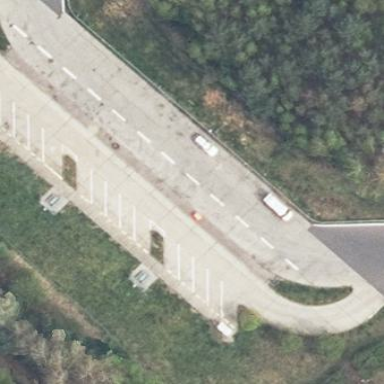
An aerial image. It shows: Parking area with surface.